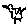
Label: bird